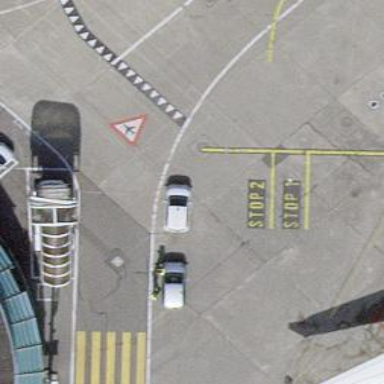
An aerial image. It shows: Airport parking position.